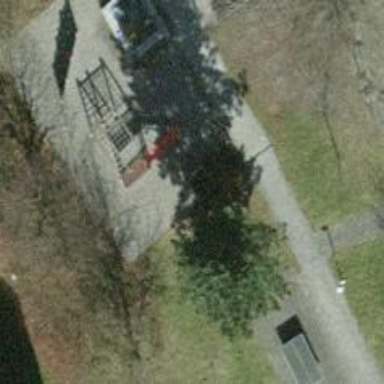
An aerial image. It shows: Playground designed with playground theme on leisure land.